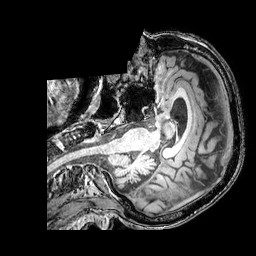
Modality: T1w
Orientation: axial
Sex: male
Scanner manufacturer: philips
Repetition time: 0.008384 s
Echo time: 0.00392 s